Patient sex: F
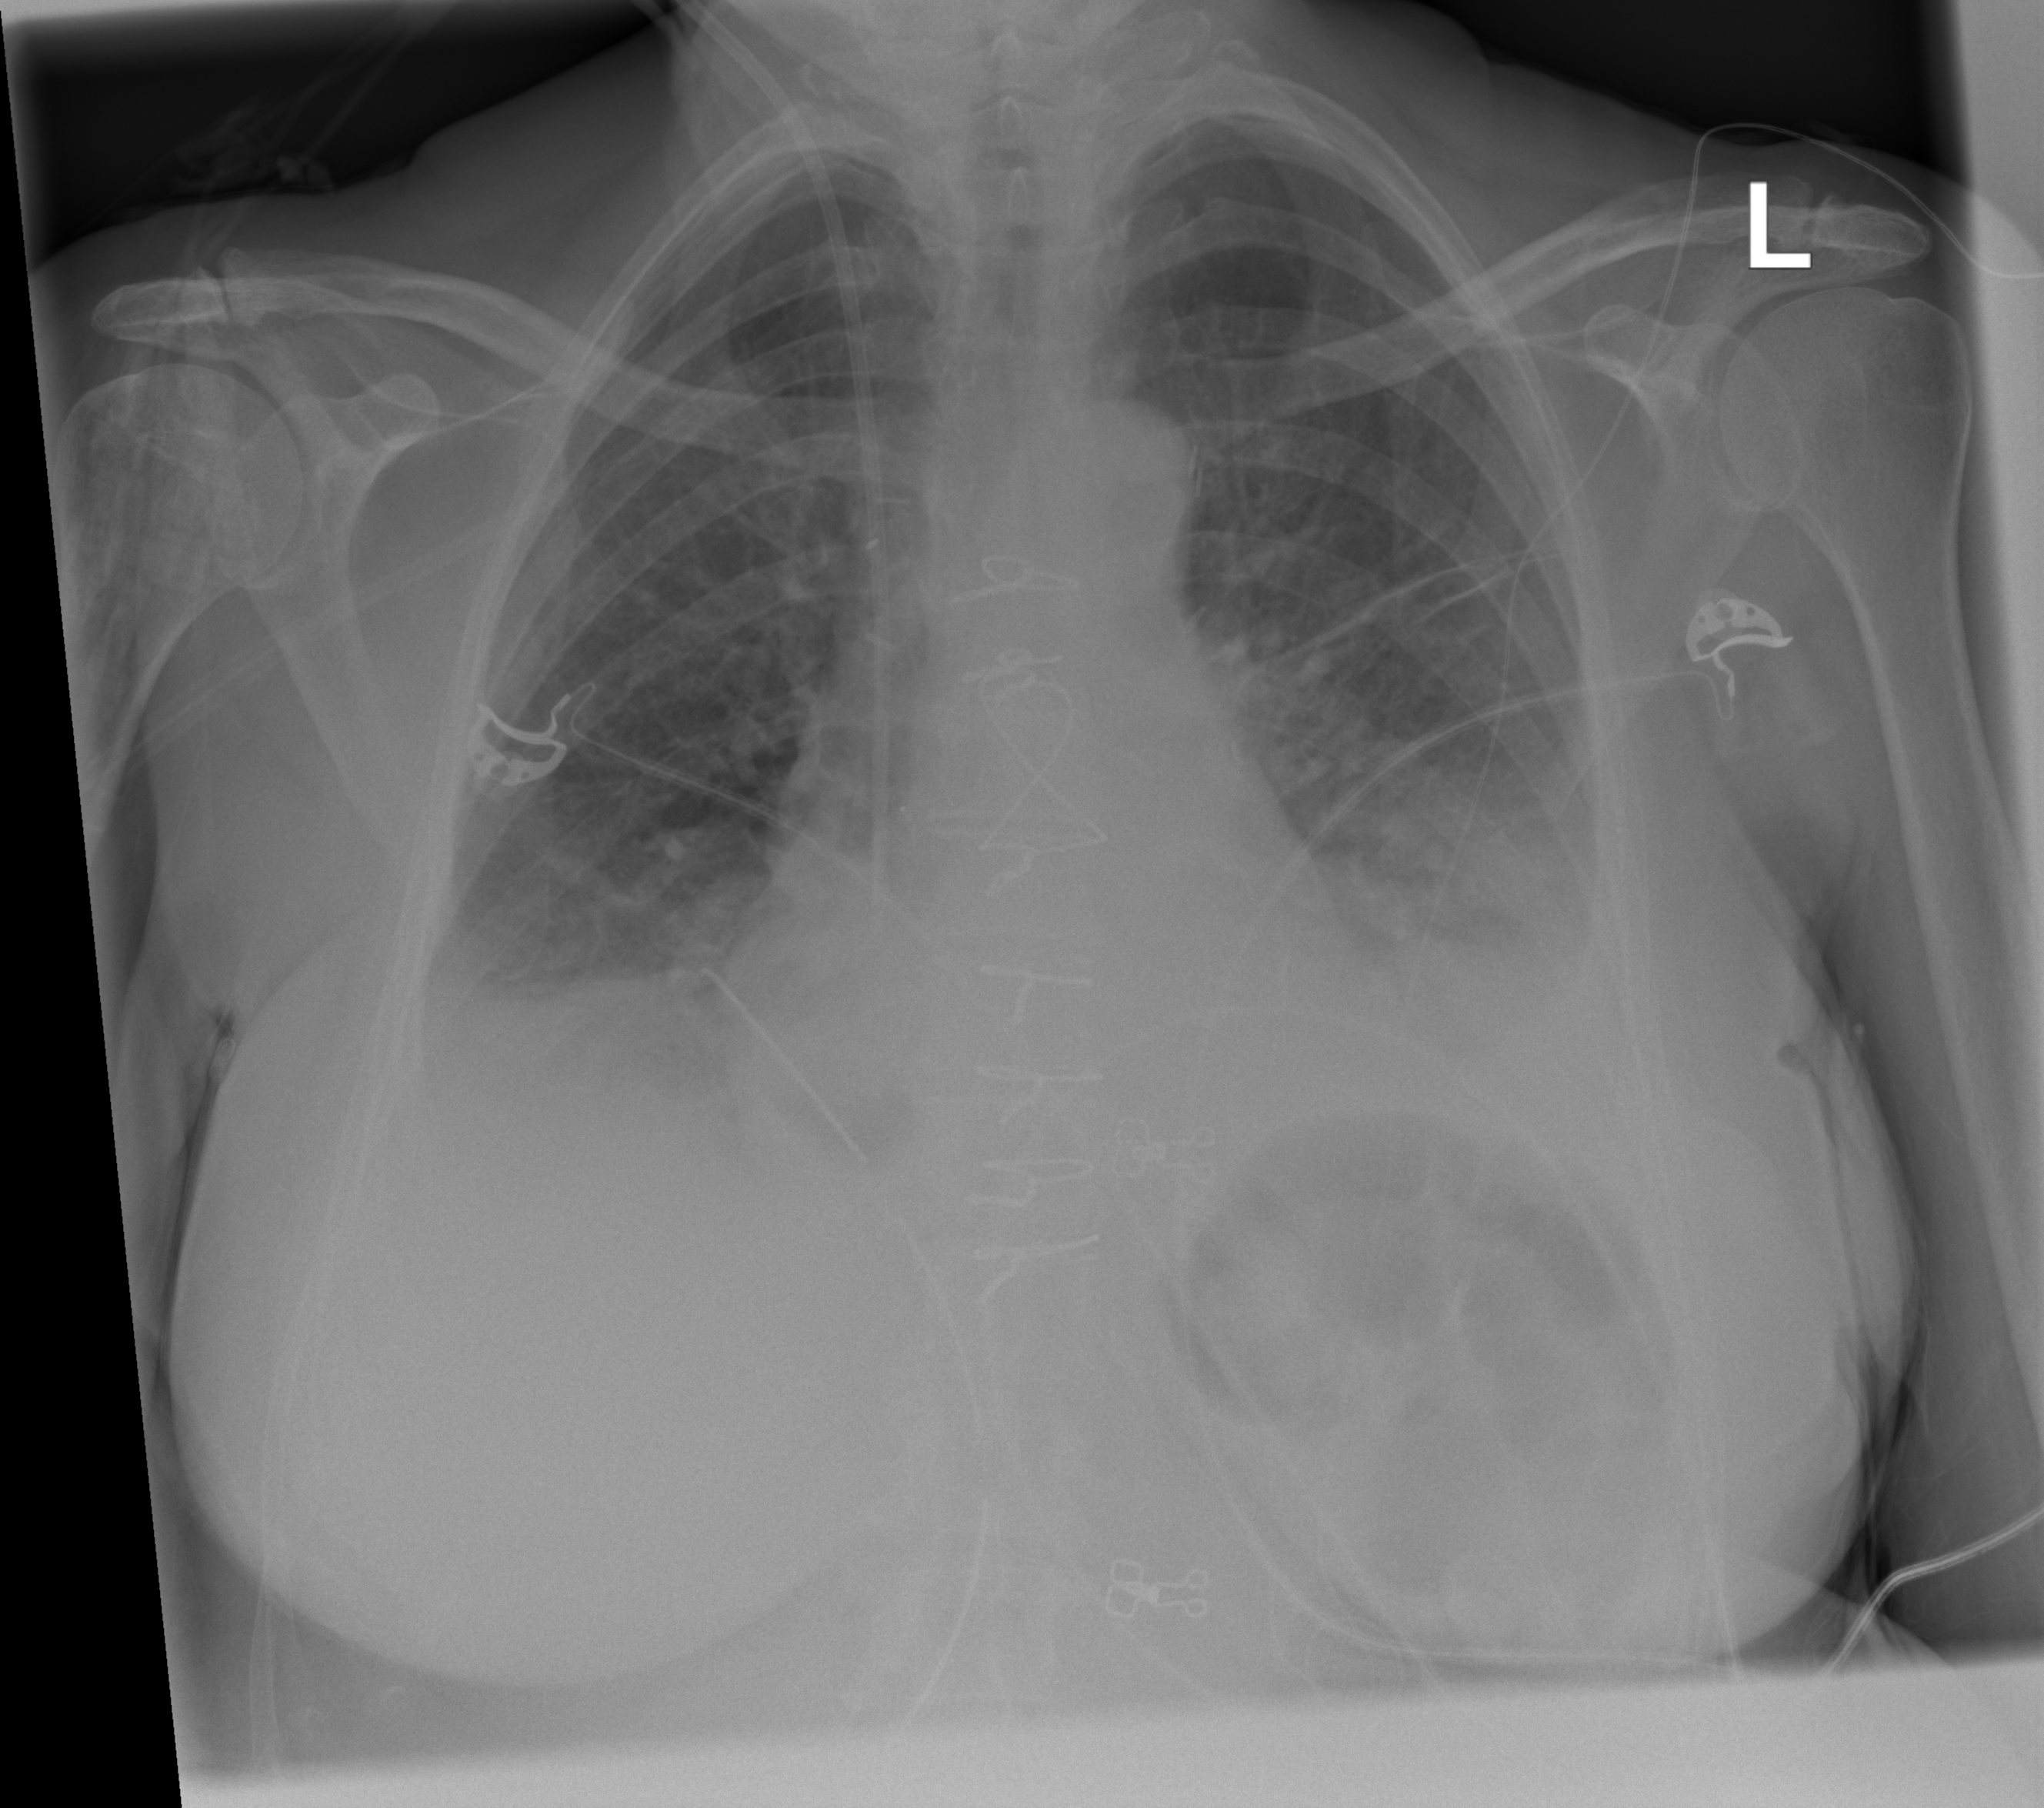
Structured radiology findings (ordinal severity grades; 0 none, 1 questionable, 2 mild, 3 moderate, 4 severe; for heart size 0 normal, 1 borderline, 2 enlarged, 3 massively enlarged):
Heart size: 0
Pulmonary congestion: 0
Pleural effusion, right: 2
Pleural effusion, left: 2
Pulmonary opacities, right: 0
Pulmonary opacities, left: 0
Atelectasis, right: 2
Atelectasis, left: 2